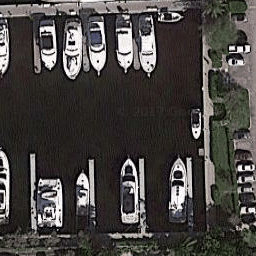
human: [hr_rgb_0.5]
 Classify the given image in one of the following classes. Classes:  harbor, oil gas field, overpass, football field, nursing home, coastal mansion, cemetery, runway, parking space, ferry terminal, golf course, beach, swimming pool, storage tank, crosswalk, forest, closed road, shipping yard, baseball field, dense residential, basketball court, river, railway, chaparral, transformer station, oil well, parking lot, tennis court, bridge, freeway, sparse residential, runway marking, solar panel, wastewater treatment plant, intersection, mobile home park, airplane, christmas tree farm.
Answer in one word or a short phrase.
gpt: harbor